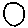
Label: circle